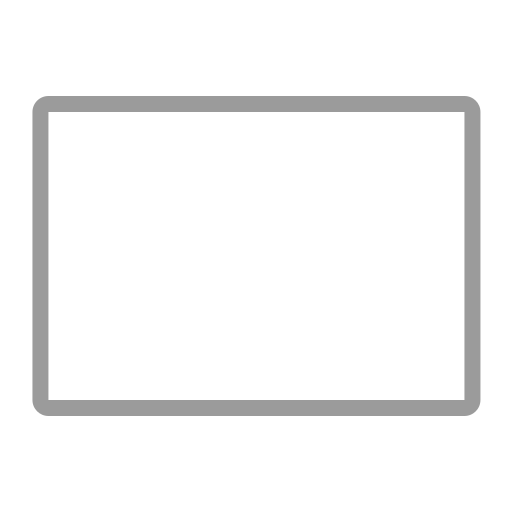
white flag flat